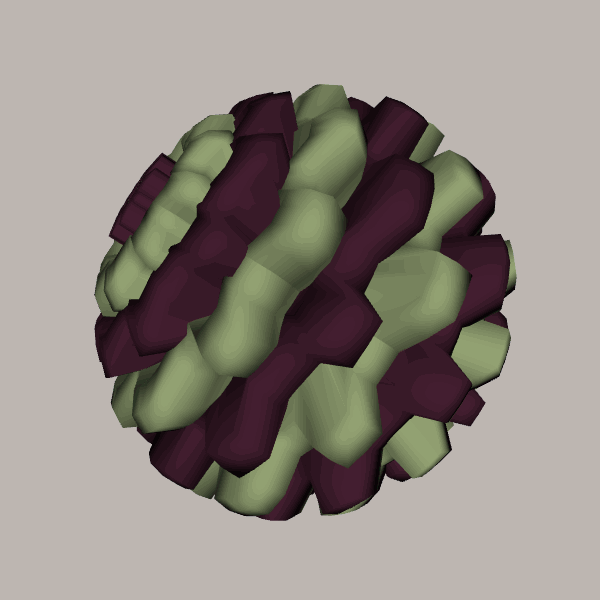
Background: light